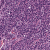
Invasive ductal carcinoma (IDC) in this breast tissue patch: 1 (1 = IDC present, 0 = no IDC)